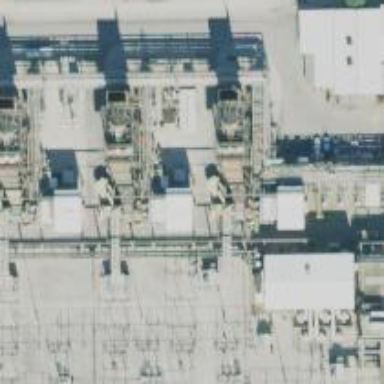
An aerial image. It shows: Gas turbine generator.